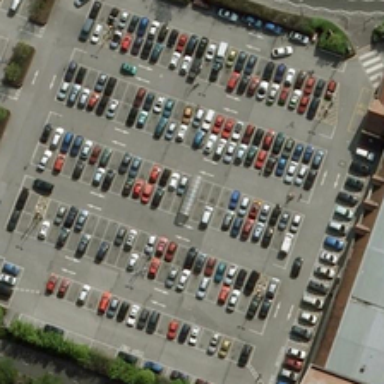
Many cars are parked in a parking lot surrounded by a building and several lines of green trees .